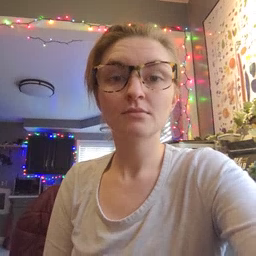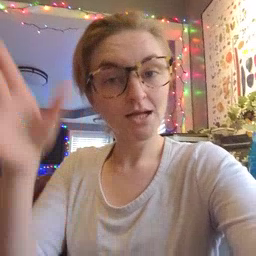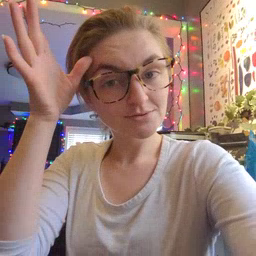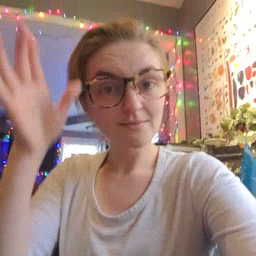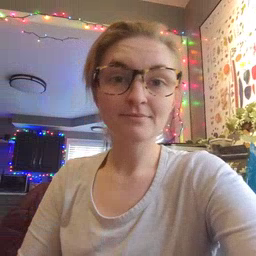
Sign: dad